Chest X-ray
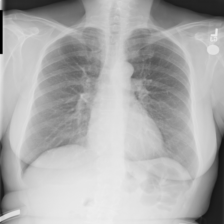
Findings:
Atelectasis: negative
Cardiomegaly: negative
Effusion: negative
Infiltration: negative
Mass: negative
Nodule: negative
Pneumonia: negative
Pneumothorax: negative
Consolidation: negative
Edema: negative
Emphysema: negative
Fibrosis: negative
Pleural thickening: negative
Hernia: negative